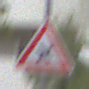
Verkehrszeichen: KreuzungOderEinmuendung
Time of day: Midday
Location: Outdoor (Urban)
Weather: Overcast
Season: NotSpecified
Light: Natural